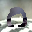
Label: 0